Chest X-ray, PA view. Patient: 45 years old, sex F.
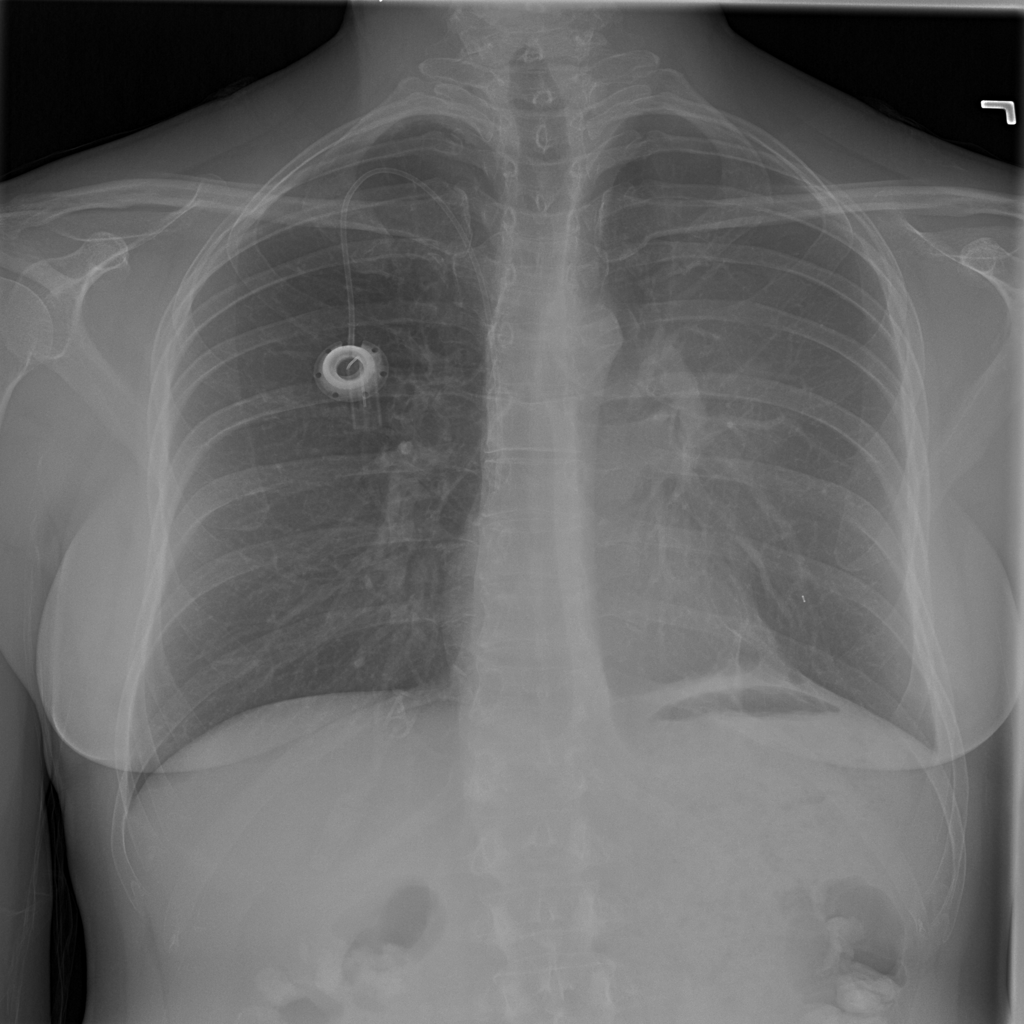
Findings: Atelectasis, Effusion